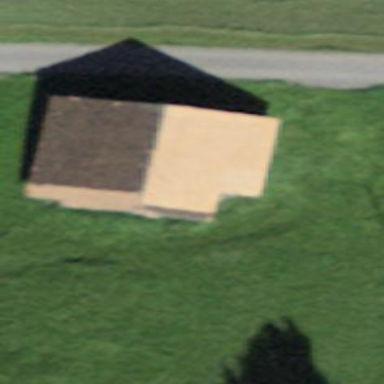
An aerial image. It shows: Rural barn.